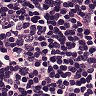
Metastatic tissue present: no